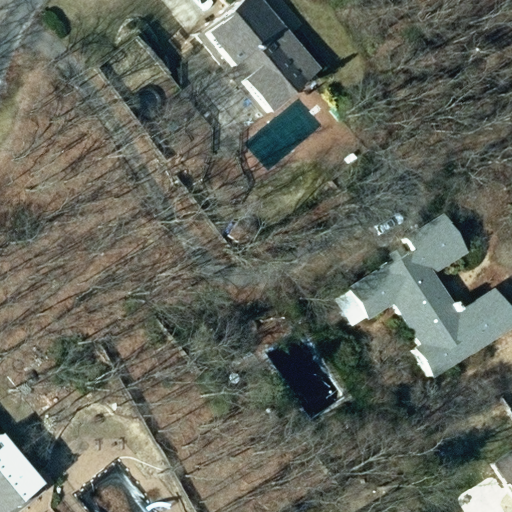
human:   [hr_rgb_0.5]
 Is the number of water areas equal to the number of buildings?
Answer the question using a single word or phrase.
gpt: no

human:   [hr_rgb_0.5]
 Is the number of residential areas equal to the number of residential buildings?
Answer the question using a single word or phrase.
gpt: no

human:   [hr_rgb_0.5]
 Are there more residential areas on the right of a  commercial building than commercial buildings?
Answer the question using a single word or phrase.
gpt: no

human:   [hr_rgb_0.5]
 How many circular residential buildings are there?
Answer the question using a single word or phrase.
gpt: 0

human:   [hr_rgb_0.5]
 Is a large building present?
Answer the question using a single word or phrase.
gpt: yes

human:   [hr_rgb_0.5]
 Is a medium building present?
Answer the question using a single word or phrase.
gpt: yes

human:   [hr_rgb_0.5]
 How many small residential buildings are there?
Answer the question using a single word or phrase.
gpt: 1

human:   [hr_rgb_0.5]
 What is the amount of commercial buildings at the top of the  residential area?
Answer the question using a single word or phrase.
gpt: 0

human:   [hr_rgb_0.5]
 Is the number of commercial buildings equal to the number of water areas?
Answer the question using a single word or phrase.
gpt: yes

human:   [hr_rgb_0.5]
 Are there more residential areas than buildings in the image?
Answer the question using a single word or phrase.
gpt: no

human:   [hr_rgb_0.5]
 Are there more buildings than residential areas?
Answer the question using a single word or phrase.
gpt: yes

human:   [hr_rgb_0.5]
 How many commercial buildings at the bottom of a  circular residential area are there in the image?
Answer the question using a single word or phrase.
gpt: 0

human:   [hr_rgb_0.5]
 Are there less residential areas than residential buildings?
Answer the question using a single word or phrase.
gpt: yes

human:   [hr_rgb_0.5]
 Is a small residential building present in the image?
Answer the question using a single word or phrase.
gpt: yes

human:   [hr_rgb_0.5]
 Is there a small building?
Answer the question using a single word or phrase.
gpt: yes

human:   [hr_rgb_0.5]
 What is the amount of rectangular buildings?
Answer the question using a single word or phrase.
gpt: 2

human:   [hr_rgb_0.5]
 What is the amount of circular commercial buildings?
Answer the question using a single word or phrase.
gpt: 0

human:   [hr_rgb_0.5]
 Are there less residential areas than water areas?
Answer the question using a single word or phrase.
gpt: no

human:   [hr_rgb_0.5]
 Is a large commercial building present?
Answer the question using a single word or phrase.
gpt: no

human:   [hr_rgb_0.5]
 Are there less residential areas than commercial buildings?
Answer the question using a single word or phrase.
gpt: no

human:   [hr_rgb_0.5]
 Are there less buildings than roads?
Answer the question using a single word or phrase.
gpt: no

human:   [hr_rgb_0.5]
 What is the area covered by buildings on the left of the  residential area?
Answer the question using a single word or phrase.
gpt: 0m2

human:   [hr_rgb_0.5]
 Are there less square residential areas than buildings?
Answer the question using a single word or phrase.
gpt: yes

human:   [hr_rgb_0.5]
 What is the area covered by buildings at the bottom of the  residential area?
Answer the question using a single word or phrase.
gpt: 0m2

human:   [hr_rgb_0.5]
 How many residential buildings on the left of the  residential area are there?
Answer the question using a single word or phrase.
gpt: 0

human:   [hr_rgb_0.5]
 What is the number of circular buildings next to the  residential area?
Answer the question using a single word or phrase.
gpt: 0

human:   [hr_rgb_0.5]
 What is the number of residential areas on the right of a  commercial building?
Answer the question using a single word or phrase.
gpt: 0

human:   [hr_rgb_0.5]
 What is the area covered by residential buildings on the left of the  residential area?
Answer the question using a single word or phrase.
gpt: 0m2

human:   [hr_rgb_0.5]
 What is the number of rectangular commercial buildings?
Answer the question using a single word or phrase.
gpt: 0

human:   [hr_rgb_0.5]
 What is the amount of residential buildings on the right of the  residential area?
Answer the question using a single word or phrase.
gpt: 4

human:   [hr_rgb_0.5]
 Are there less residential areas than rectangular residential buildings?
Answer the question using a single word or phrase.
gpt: yes

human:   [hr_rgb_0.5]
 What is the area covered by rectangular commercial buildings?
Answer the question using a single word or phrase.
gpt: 0m2

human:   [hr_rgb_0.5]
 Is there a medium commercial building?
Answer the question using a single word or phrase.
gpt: no

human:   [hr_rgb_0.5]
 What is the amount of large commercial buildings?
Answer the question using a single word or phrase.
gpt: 0

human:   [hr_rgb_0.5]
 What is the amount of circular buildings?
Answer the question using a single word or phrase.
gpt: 0

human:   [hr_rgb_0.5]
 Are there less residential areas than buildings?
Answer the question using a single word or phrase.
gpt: yes